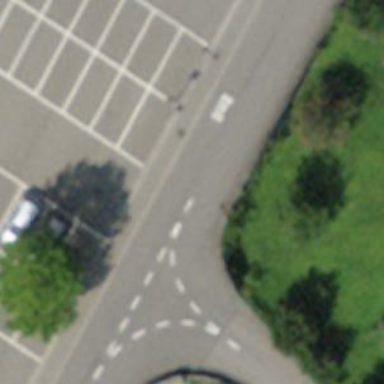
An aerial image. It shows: Asphalt parking aisle off service road.